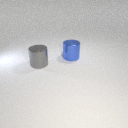
large blue metal cylinder to the right of large gray metal cylinder